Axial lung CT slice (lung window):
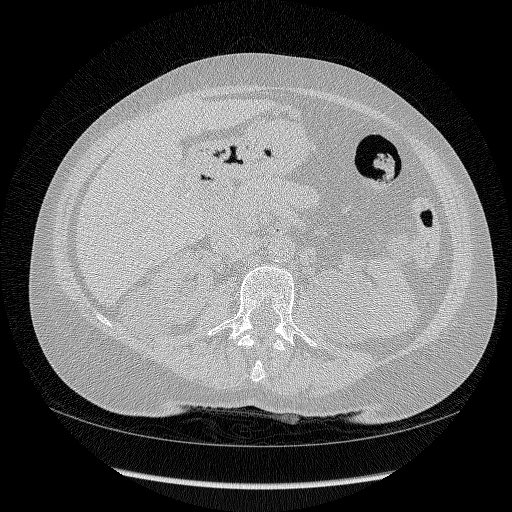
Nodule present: no